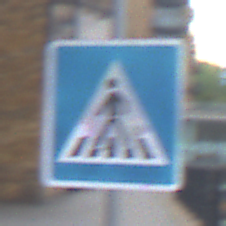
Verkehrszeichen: FussgaengerueberwegRechts
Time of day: MorningAfternoon
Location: Outdoor (Urban)
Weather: Overcast
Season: NotSpecified
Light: Natural